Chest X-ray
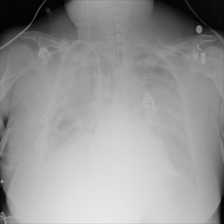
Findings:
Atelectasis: negative
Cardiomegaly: negative
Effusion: negative
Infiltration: negative
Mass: negative
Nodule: negative
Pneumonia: negative
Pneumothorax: negative
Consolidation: negative
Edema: positive
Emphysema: negative
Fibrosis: negative
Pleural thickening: negative
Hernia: negative